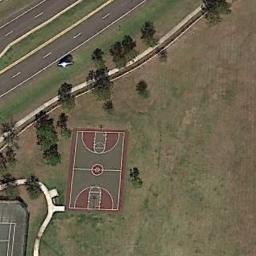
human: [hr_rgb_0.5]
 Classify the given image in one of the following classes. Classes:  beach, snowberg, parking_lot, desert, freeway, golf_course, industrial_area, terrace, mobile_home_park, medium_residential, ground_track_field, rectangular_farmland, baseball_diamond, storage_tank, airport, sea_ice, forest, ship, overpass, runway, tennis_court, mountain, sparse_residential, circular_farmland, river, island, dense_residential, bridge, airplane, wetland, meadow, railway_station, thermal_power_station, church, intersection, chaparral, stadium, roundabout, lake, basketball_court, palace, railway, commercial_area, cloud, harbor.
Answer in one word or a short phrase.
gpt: basketball_court